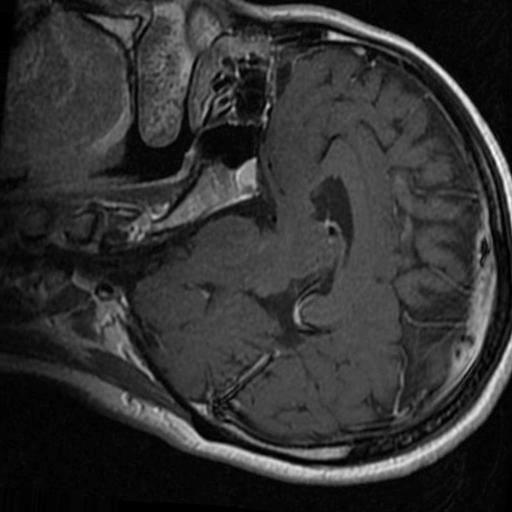
Label: brain_tumor